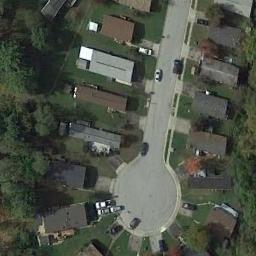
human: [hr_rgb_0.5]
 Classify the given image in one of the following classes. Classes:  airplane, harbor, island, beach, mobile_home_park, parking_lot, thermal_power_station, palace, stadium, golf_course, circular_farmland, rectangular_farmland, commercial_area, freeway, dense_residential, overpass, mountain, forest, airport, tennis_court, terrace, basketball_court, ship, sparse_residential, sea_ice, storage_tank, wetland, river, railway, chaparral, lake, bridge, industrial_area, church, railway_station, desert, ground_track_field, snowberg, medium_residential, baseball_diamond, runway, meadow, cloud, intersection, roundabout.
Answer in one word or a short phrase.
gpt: mobile_home_park